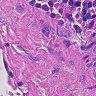
Metastatic tissue present: no